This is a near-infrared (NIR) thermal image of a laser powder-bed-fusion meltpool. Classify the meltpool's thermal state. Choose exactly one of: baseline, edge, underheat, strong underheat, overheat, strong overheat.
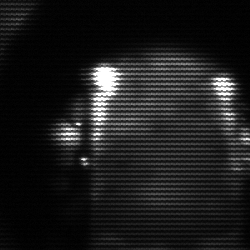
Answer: baseline